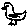
Label: bird